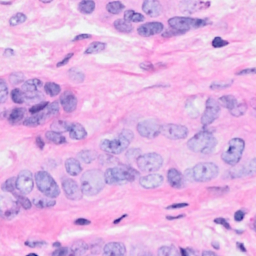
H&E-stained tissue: Breast